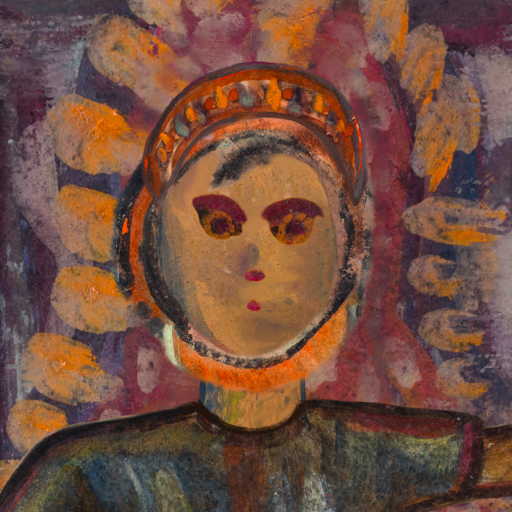
Background: Doll, Head And Neck Front: In_The_Sun, Face Front: Doll, Bust: Mosgoul, Hair Front: Childish, Head Accessory: Hypocrite, Second Necklace: Blank, Necklace: Blank, Baby: Blank